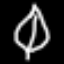
Label: leaf